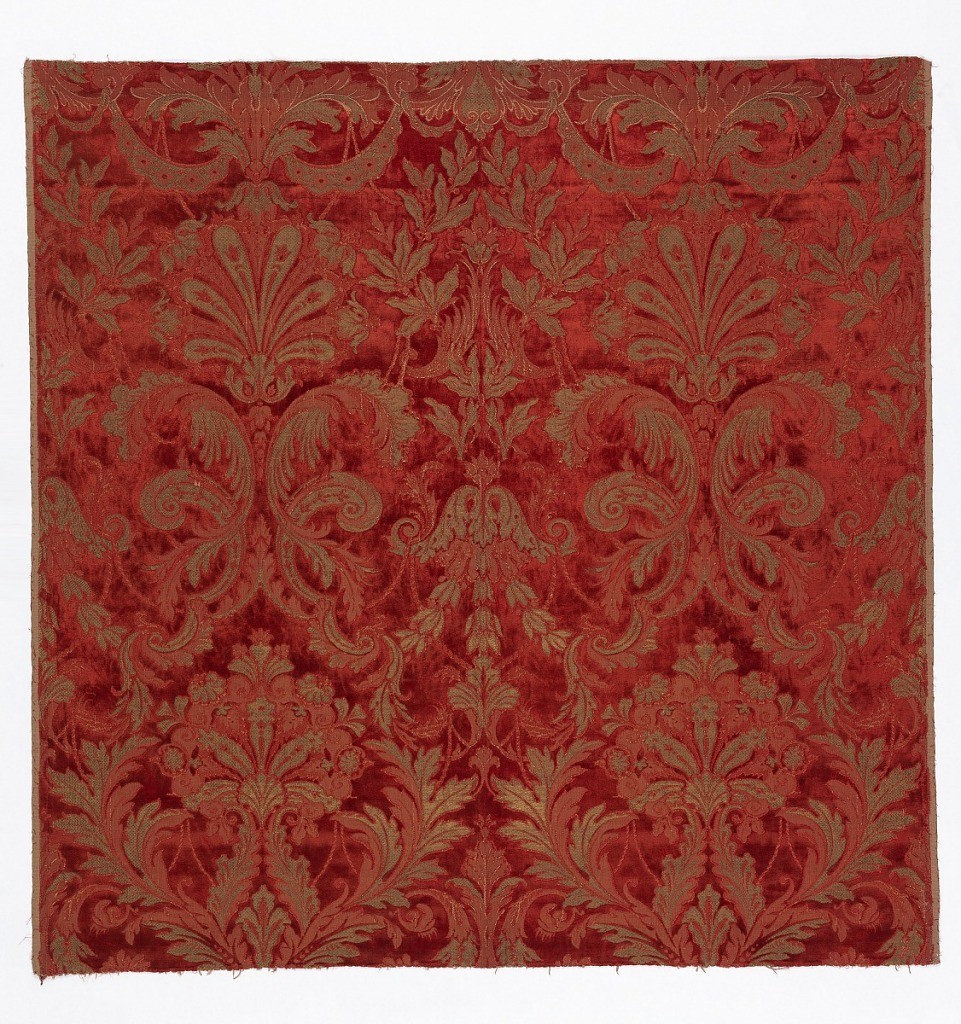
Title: Textile
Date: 1880–1900
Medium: cotton, silk, metallic thread Technique: supplementary warp pile (velvet); continuous supplementary weft
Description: Woven velvet with two side-by-side symmetrical leaf and palmette forms (reversed at center line). Red silk pile in a red foundation with metallic gold supplementary weft patterning.